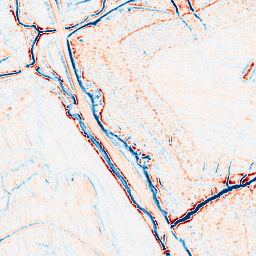
Category: edge_preserving
Decomposition family: bilateral
Decomposition parameters: d: 9
sigma_color: 150
sigma_space: 150
Upsampling method: sinc_hamming
Upsampling parameters: scale: 2
kernel_size: 8
Upsampling scale: 2